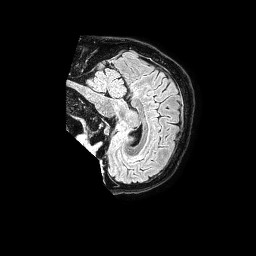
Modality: FLAIR
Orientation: sagittal
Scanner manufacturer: philips
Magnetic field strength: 1.5 T
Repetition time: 4.8 s
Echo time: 0.3 s